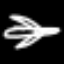
Label: airplane